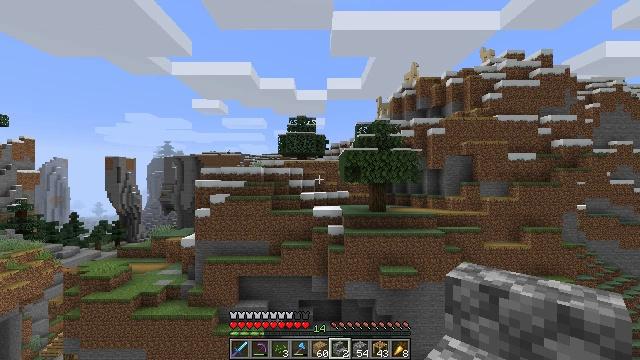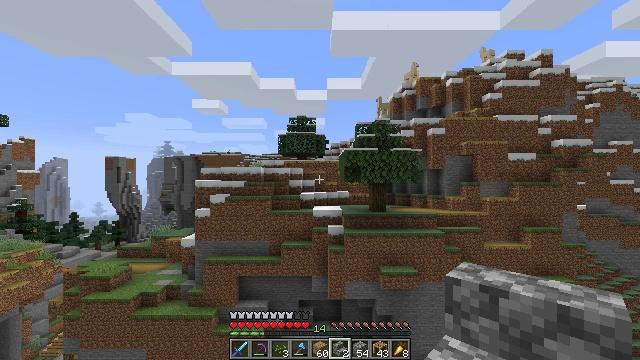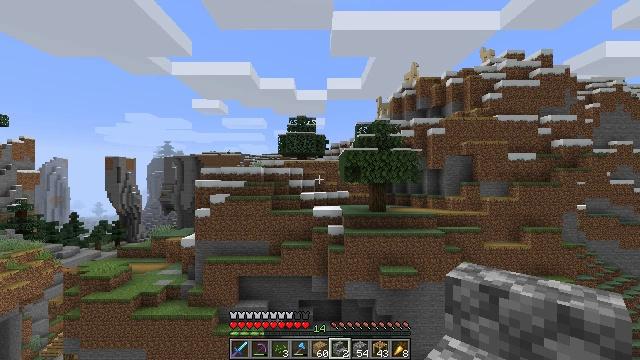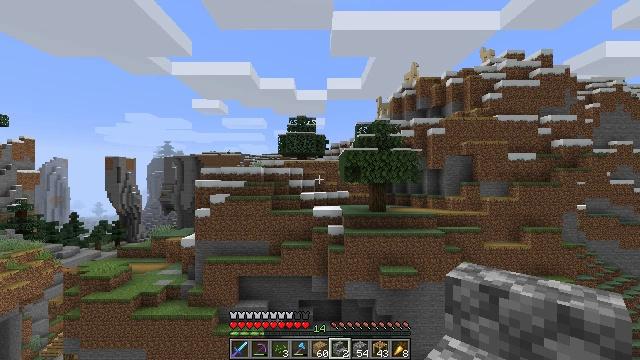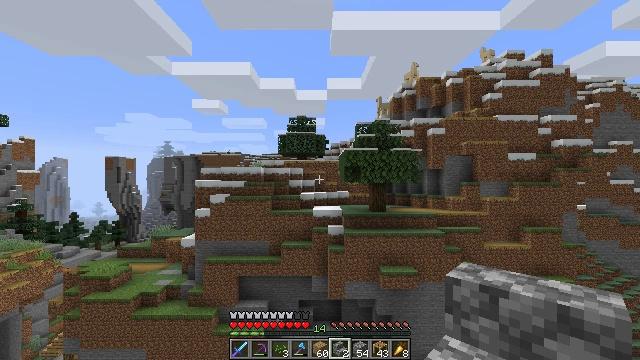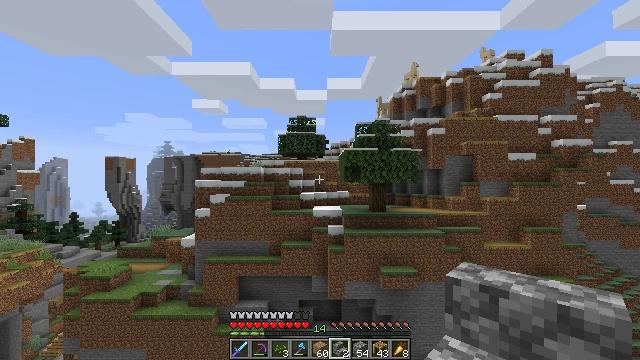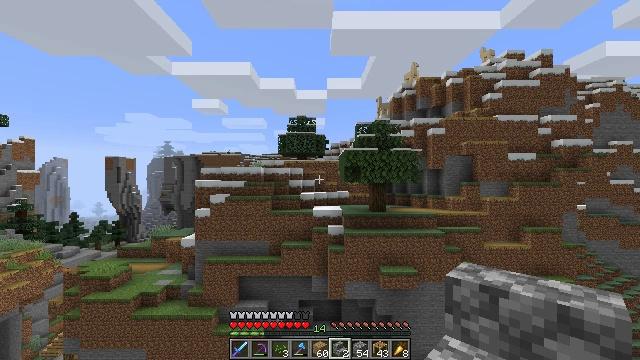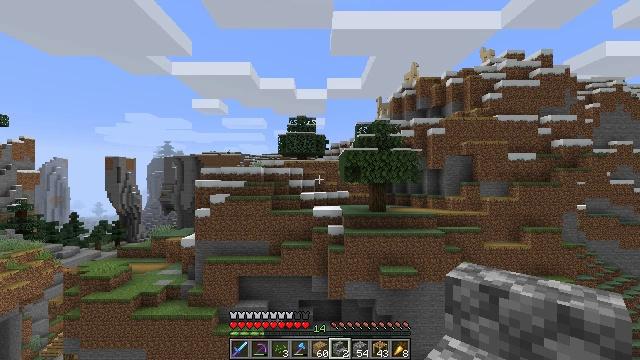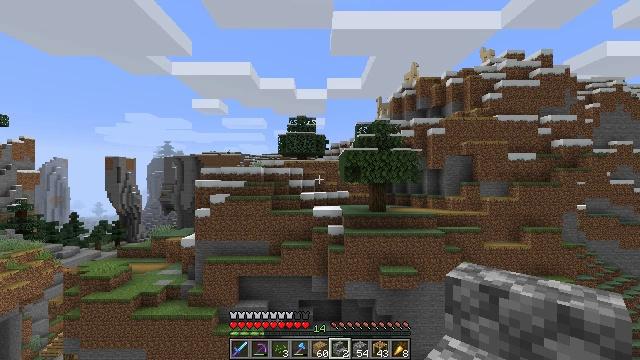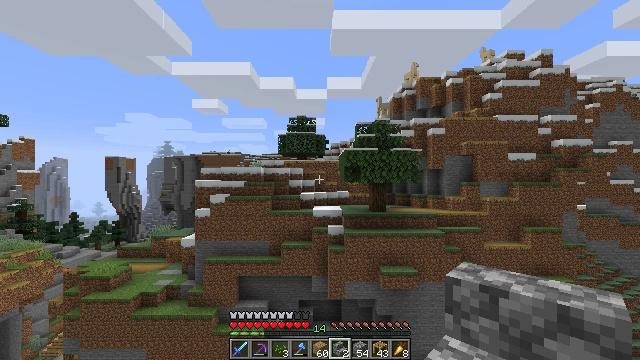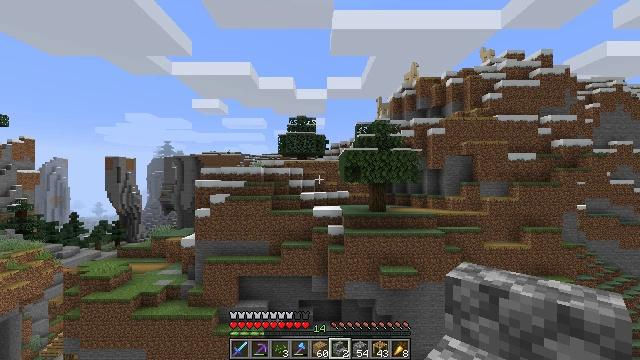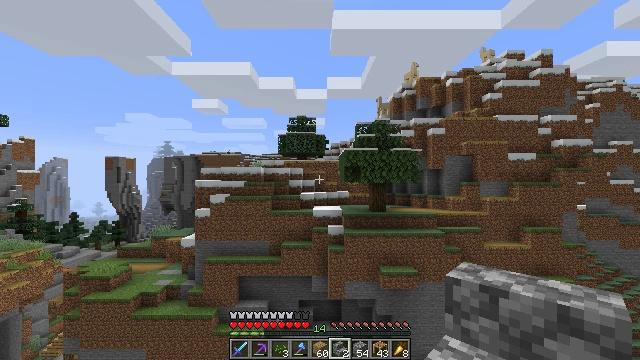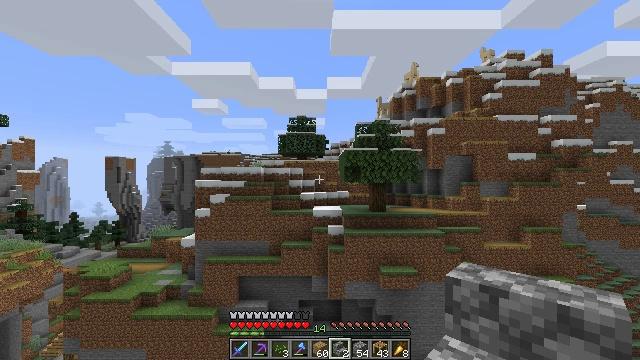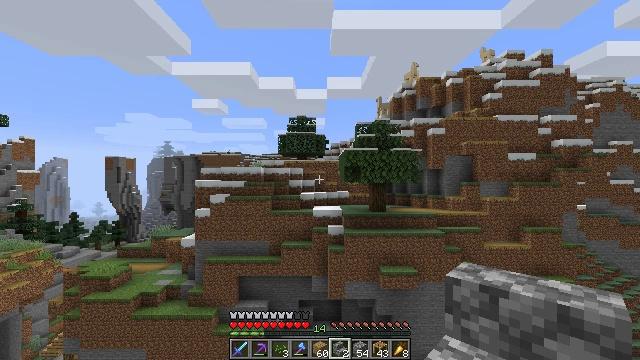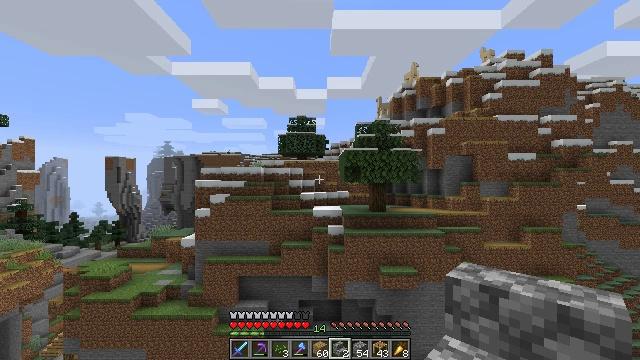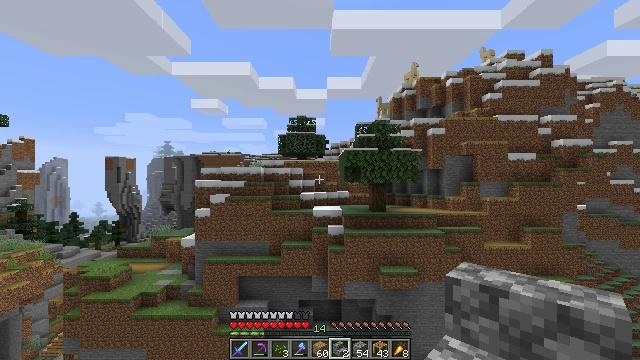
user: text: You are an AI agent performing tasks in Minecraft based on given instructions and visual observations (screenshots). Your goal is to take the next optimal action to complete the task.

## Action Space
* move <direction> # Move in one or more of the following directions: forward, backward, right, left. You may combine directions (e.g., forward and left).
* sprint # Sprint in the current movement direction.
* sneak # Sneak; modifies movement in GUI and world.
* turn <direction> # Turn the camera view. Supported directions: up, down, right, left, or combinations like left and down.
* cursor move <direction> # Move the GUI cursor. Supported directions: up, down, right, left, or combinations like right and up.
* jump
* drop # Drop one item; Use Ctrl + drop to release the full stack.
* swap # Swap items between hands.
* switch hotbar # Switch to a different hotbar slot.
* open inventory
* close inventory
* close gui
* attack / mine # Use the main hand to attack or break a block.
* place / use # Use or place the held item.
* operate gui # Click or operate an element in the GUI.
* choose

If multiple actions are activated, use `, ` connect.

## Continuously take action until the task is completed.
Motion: motion action
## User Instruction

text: Retrieve scaffolding from a build site.
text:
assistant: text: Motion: no_op
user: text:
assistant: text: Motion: no_op
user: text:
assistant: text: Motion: no_op
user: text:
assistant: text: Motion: no_op
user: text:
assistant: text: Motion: no_op
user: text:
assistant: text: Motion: no_op
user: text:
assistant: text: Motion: no_op
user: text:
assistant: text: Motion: no_op
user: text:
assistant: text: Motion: no_op
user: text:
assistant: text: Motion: no_op
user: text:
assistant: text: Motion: no_op
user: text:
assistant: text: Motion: no_op
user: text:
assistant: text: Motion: no_op
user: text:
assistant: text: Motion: no_op
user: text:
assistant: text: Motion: no_op
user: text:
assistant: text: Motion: no_op
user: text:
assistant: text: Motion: no_op
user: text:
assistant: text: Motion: no_op
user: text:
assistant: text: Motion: no_op
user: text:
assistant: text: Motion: no_op
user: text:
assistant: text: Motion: no_op
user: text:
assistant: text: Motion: no_op
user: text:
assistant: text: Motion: no_op
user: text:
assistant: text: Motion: no_op
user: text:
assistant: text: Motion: no_op
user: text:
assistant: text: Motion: no_op
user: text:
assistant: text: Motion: no_op
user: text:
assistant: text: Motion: no_op
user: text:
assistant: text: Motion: no_op
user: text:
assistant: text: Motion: no_op